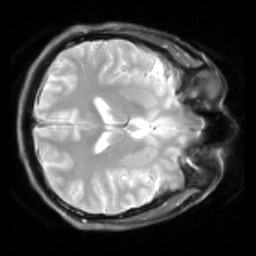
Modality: inplaneT2
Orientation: axial
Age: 19
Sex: male
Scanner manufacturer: siemens
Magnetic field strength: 2.894 T
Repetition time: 5 s
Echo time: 0.033 s